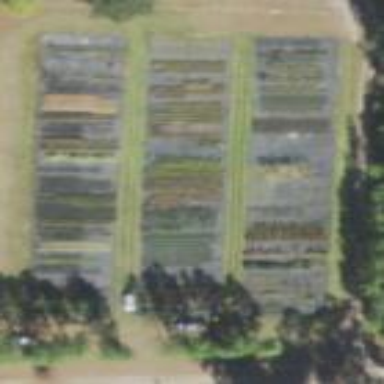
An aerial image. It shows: Plant nursery area.